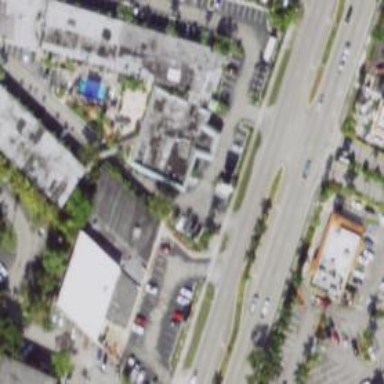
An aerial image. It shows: Motel building.